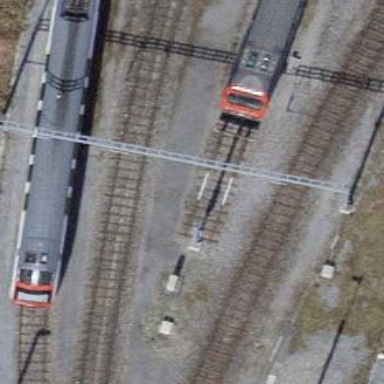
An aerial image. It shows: Railway buffer stop.